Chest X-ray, AP view. Patient: 54 years old, sex F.
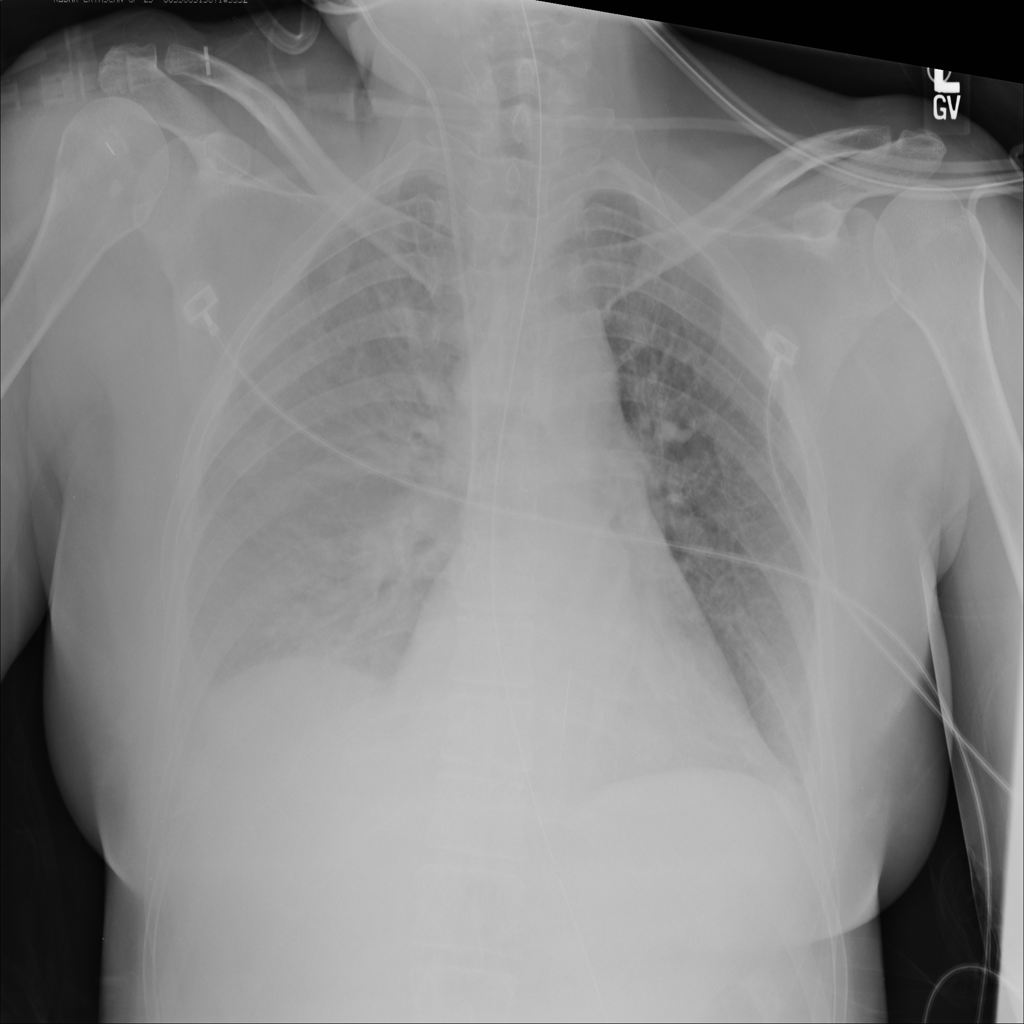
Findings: No Finding